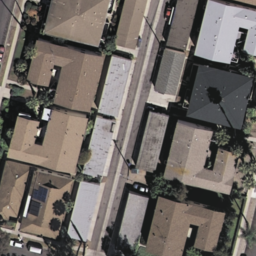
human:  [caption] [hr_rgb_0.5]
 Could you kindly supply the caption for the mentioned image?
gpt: There are lots of houses with black and grey roofs arranged neatly .

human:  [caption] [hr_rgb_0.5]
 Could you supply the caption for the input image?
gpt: This is a dense residential area .

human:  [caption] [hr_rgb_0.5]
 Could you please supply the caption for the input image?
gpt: Lots of houses arranged neatly and a road goes through them .

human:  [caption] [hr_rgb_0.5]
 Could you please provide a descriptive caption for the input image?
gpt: It is a dense residential area with lots of houses arranged neatly and a road goes through them .

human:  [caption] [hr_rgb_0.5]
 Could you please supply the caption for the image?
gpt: Lots of houses with black and grey roofs arranged neatly and a road goes through them .